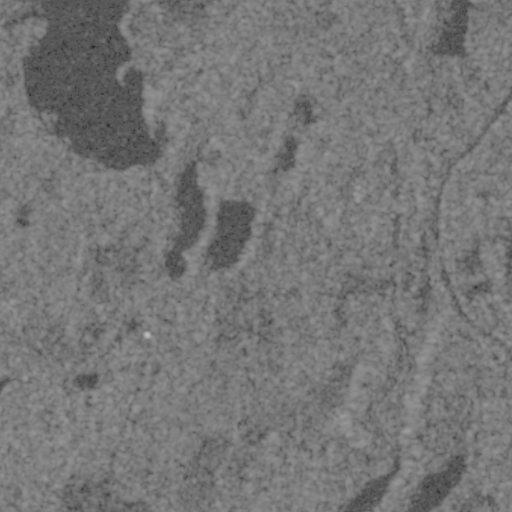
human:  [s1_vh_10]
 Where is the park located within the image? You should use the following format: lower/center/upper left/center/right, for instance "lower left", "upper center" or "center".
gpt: The park is located in the center of the image.
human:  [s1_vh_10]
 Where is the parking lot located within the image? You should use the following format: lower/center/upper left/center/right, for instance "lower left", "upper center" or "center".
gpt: The parking lot is located in the center of the image.
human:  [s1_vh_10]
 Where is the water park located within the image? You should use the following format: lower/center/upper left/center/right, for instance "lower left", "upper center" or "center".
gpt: The water park is located in the center of the image.
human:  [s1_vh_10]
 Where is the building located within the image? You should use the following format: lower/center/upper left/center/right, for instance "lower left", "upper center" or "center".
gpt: The building is located in the center of the image.
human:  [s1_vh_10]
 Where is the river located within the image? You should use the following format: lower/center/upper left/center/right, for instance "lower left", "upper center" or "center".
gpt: The river is located in the right of the image.
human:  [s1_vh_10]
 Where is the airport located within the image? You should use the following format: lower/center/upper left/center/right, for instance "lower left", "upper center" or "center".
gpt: There is no airport in the image.

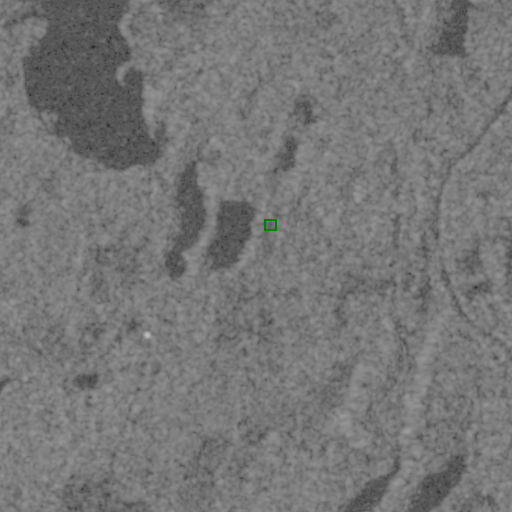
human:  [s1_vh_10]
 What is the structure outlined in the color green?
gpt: The structure outlined in green is a park.
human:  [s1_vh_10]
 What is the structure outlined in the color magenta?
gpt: There is no magenta outline.